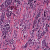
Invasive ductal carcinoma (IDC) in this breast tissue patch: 1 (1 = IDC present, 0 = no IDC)